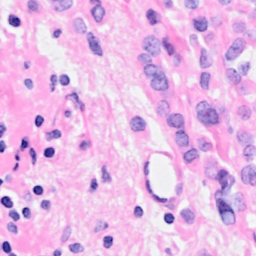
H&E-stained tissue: Breast